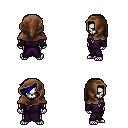
a pixel art fantasy rpg character, male body template, skeleton, purple robe, teal pants, blue pixie cut hairstyle, cloth hood, four views (front, back, left, right), 2x2 character sprite sheet, small pixel art, hard edges, no anti-aliasing